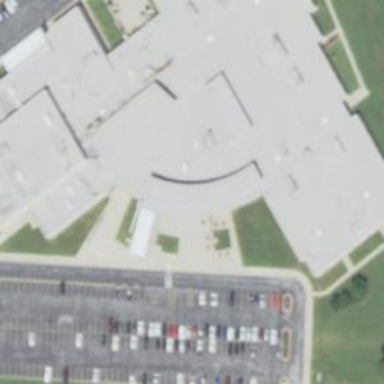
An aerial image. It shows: School.